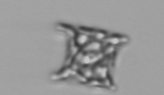
Label: Eucampia